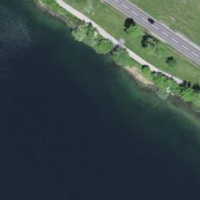
EUNIS habitat code: 14
Species observed at this site:
Campanula glomerata
Salvia pratensis